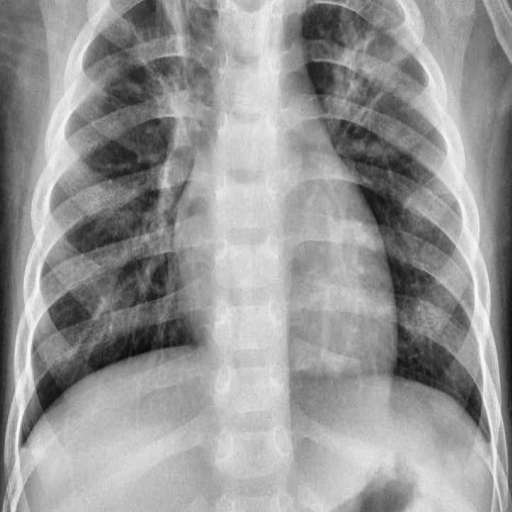
Finding: PNEUMONIA